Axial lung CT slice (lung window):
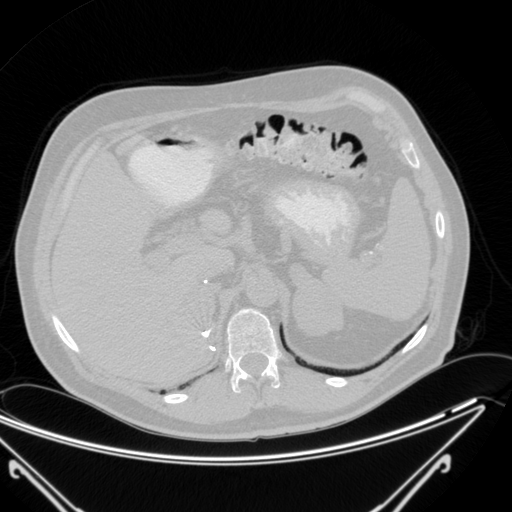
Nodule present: no